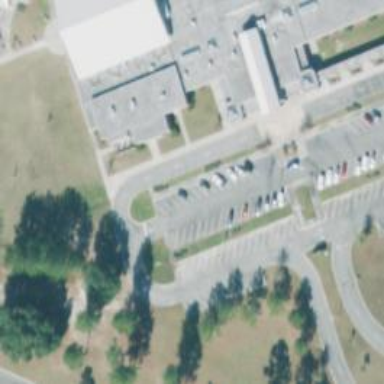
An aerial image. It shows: Parking space.